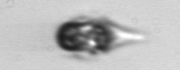
Label: Mesodinium